Question: How can I move it a bit further ? I use such code for heatmap:
'''
heatmap(mat_cor_results,Rowv=NA, Colv=NA,scale="none", col=hmcols, xlab= "BBB", ylab= "CCC") ##plot heatmap
'''
It's too close to the heatmap and it doesn't look so nice...
Any ideas how to change it ?

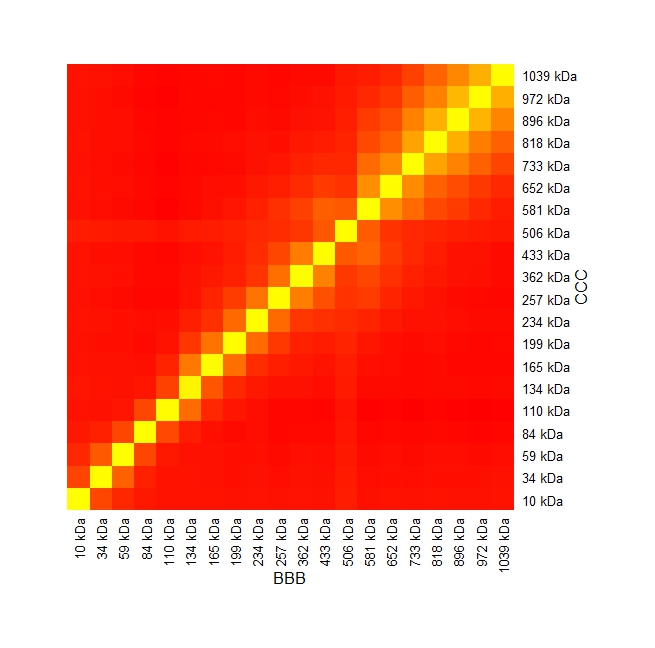
Answer: If you intention is to move the text in 'xlab' and 'ylab' you can simply use 'margins = c(10,10)', as in the code below:
'''
# Data cand chart
data(mtcars)
corr_cars <- cor(mtcars)
heatmap(corr_cars, Rowv=NA, Colv=NA, scale="none", xlab= "BBB", ylab= "CCC",
margins = c(10,10))
'''
Would give you the following heatmap:

If your intention is to move the value axis labels you can do:
'''
# Data cand chart with massive margins
data(mtcars)
corr_cars <- cor(mtcars)
# Insane space
par(mgp=c(5,5,5))
heatmap(corr_cars, Rowv=NA, Colv=NA, scale="none", xlab= "BBB", ylab= "CCC",
margins = c(10,10))
'''
which would produce: